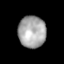
Tissue: lung
Cell type: Endothelial cells
Senescence score: 0.5919
Nuclear area (px): 855
Mean DAPI intensity: 167.669